Field crop: tomato
Growth stage: 1
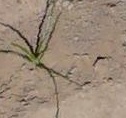
Species: cyperus